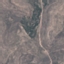
Land use / land cover: HerbaceousVegetation